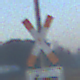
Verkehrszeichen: Andreaskreuz
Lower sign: RichtungsangabeDurchPfeile1
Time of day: Dawn
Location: Outdoor (Nature)
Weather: Clear
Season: NotSpecified
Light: Natural